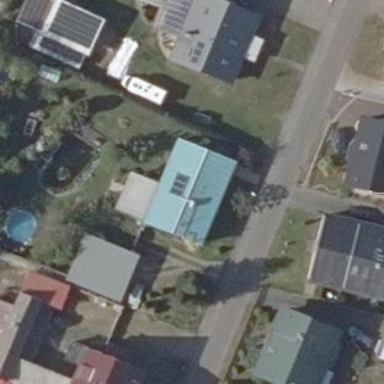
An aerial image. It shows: Simple and straightforward house.